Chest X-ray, AP view. Patient: 33 years old, sex F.
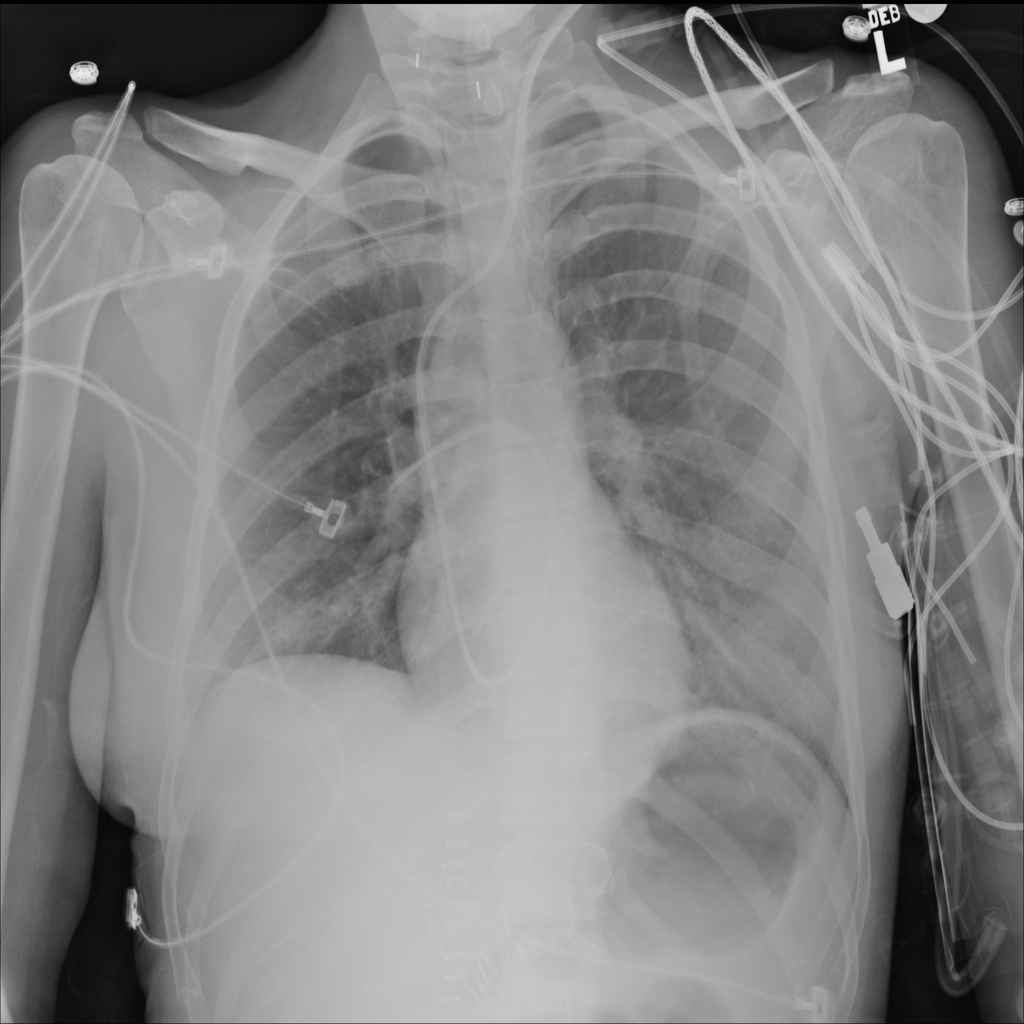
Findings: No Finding